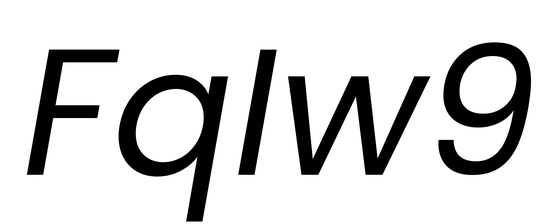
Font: Poppins-Italic